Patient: sex M, age 65
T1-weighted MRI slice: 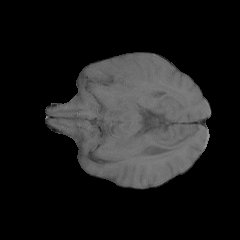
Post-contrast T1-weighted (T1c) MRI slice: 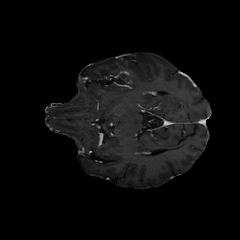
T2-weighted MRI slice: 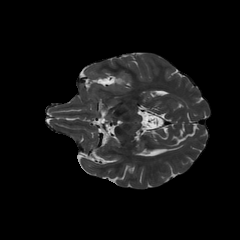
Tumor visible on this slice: yes
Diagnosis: Glioblastoma, IDH-wildtype
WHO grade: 4